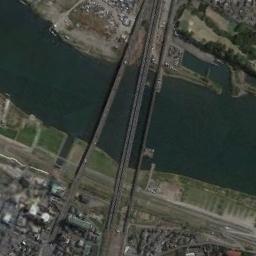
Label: bridge